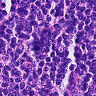
Metastatic tissue present: no